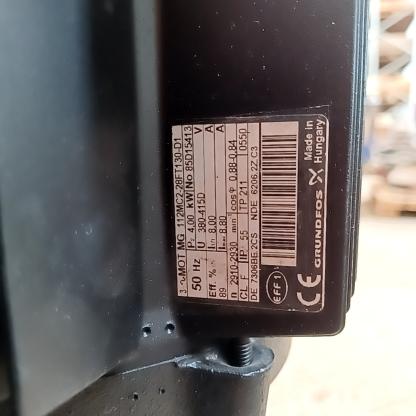
Klasa: tabliczka-znamionowa